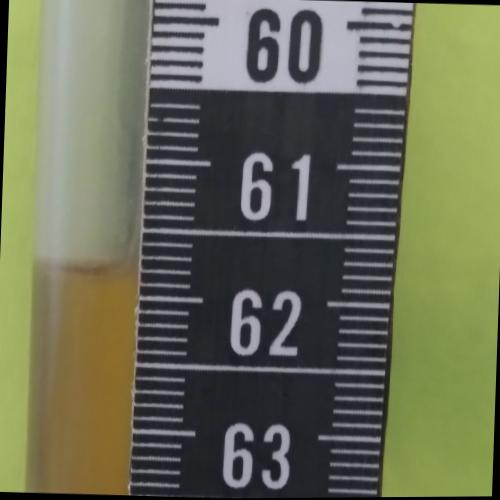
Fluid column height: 61.8 cm